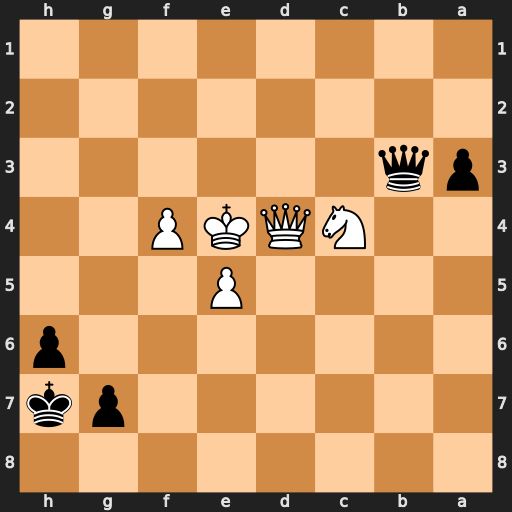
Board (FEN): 8/6pk/7p/4P3/2NQKP2/pq6/8/8
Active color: b
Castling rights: -
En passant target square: -
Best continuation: Qb1+ Kd5 a2 Na3 Qb3+